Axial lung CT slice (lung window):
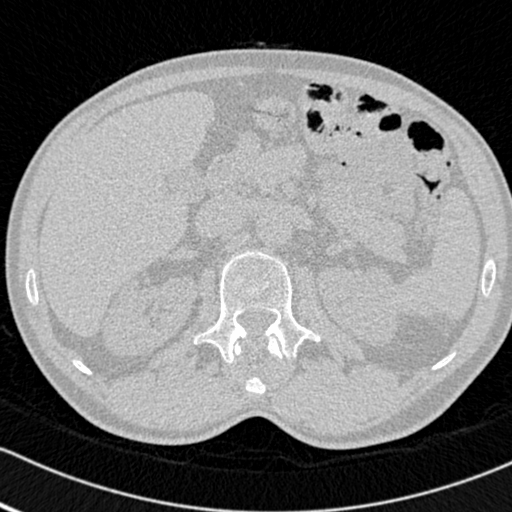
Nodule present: no